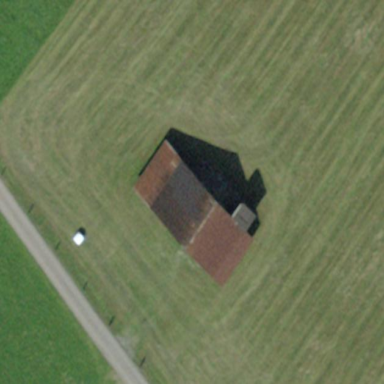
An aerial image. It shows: Barn.